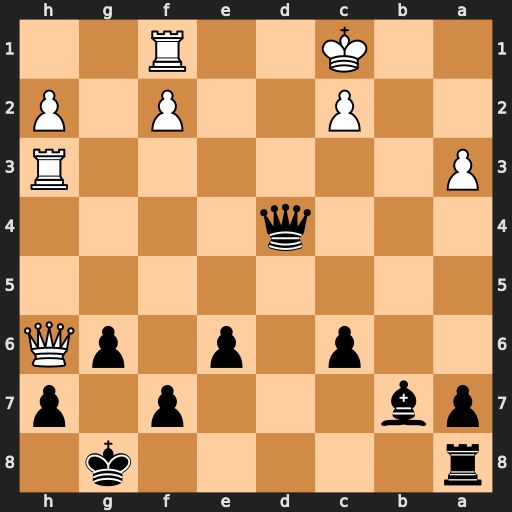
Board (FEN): r5k1/pb3p1p/2p1p1pQ/8/3q4/P6R/2P2P1P/2K2R2
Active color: b
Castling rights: -
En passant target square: -
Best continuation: Qa1+ Kd2 Rd8+ Rd3 Rxd3+